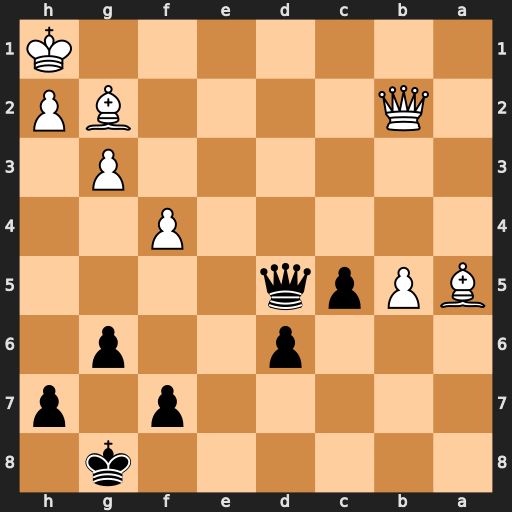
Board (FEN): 6k1/5p1p/3p2p1/BPpq4/5P2/6P1/1Q4BP/7K
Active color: b
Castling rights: -
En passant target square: -
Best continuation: Qd1+ Be1 Qxe1+ Bf1 Qxf1#